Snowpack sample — Loveland Pass, Silver Plume, Colorado, USA (2/11/26, 12:00 PM MST)
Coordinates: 39.663, -105.886
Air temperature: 35 °F
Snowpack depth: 82 cm
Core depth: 20 cm
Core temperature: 17.6 °F
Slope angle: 13°, slope face: 12°
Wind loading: high
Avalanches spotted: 1
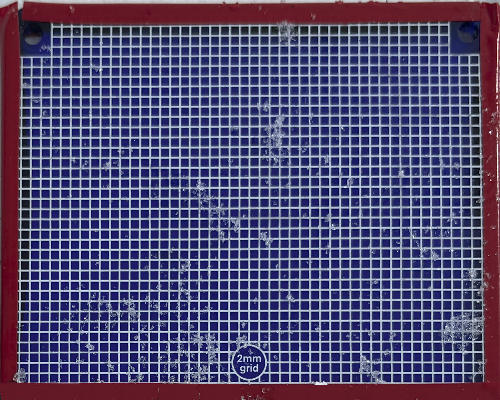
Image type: profile
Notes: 1 small avalanche spotted on the north side of the bowl, lots of wind loading